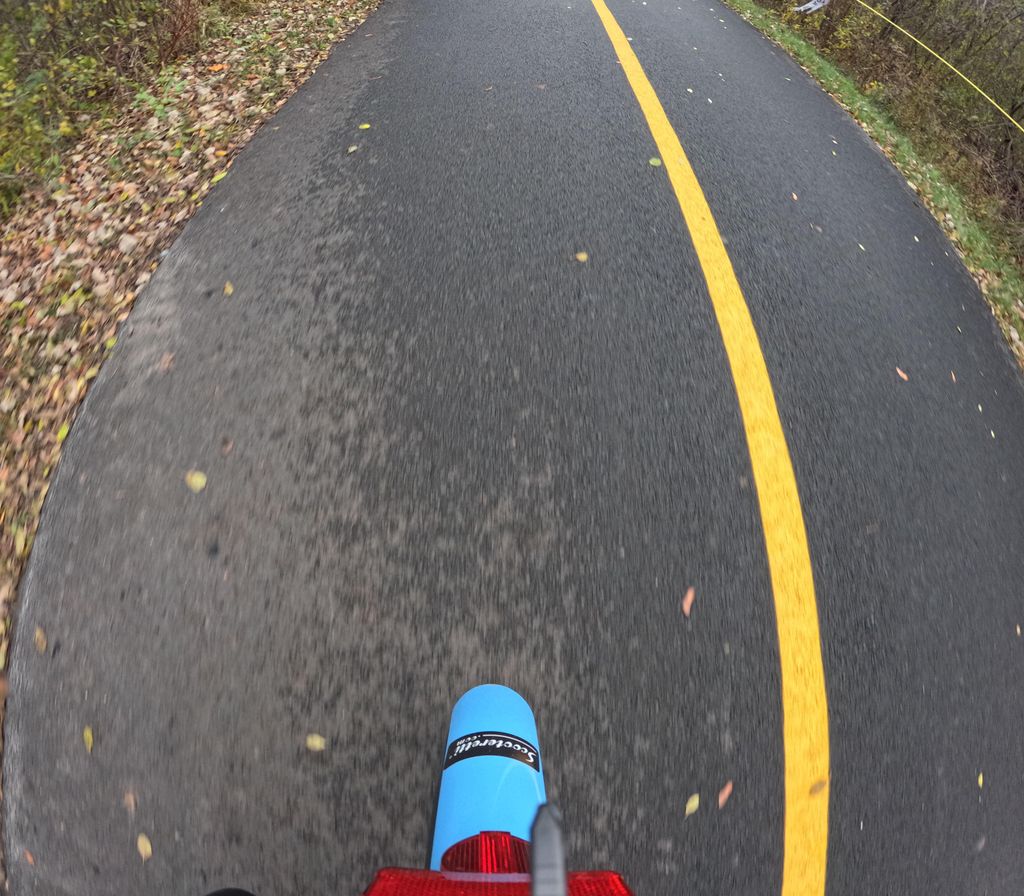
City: ottawa-gatineau